Question: I'm trying to make a floating HTML button, along with the interaction on it by letting the people just EMBED some Javascript inside their Page.
So it's like, my HTML Elements should be generated on top of their page (at different domain) remotely.
For example, i have seen something like Feedback Button and Form, it looks like:

We can have that Button generated on our site. The only thing we need to do is to embed their Javascript in our page:
'''
<!-- USERVOICE -->
<script type="text/rocketscript">
var uvOptions = {};
(function() {
var uv = document.createElement('script'); uv.type = 'text/javascript'; uv.async = true;
uv.src = ('https:' == document.location.protocol ? 'https://' : 'http://') + 'widget.uservoice.com/xxxxxxxxxxxxxxxxxxxxx.js';
var s = document.getElementsByTagName('script')[0]; s.parentNode.insertBefore(uv, s);
})();
</script>
'''
---
## I tried this
Then in order to achieve similar thing, i tried with my own 2 domains. On my Webpage at , i embed:
'''
<script type="text/javascript">
(function() {
var myButtonJS = document.createElement('script'); myButtonJS.type = 'text/javascript'; myButtonJS.setAttribute('defer', 'defer');
myButtonJS.src = ('https:' == document.location.protocol ? 'https://' : 'http://') + 'www.domain-b.com/myButton.js?3';
var s = document.getElementsByTagName('script')[0]; s.parentNode.insertBefore(myButtonJS, s);
})();
</script>
'''
On the , inside the 'myButton.js':
'''
document.write('<div style="z-index:99999999;padding:5px 10px 2px 10px;border:1px solid #000000;position: fixed;bottom: 10px;right: 10px;_position:absolute;_top: expression(offsetParent.scrollTop+document.documentElement.offsetHeight-60);direction:ltr;background:#7fff00;">Click me!</div>');
'''
But when i run, 'http://www.domain-a.com', the browser says:
> Failed to execute 'write' on 'Document': It isn't possible to write into a document from an asynchronously-loaded external script unless it is explicitly opened.
So please kindly let me know:
- -
Thanks all :)
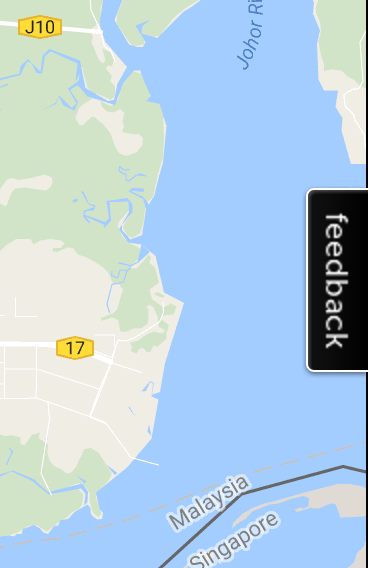
Answer: IMHO, the better way to do it is create the element on the fly from your externa js then load the script in the body of the html, that way you are sure that the document is loaded and then just hook in the body of document e.g:
'''
document.getElementsByTagName('body')[0]
'''
in your external script. then append your element there. :)